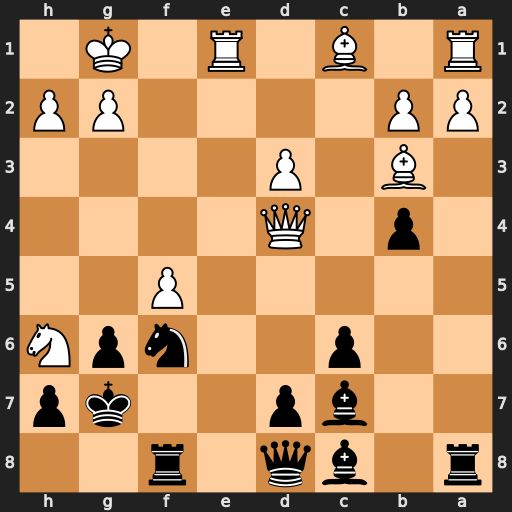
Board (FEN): r1bq1r2/2bp2kp/2p2npN/5P2/1p1Q4/1B1P4/PP4PP/R1B1R1K1
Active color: b
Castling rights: -
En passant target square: -
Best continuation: Bb6 Qxb6 Qxb6+